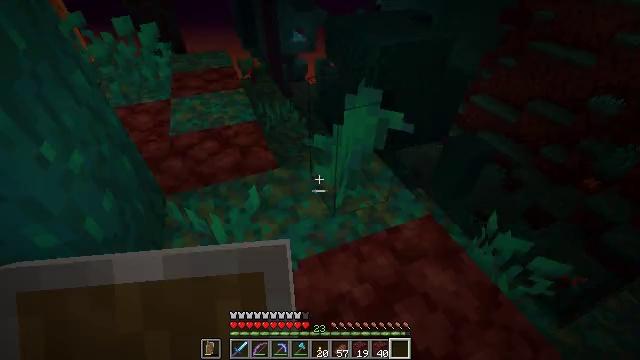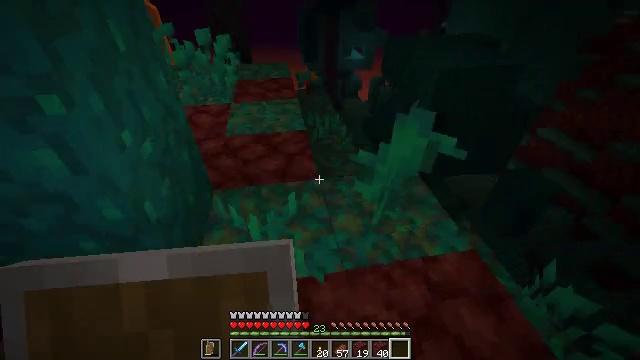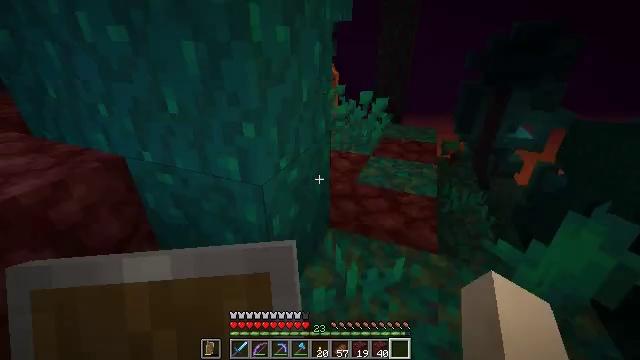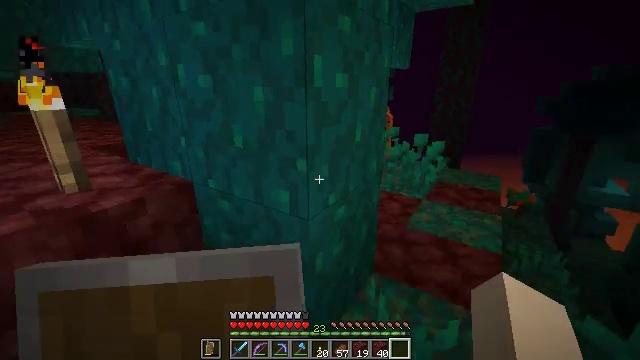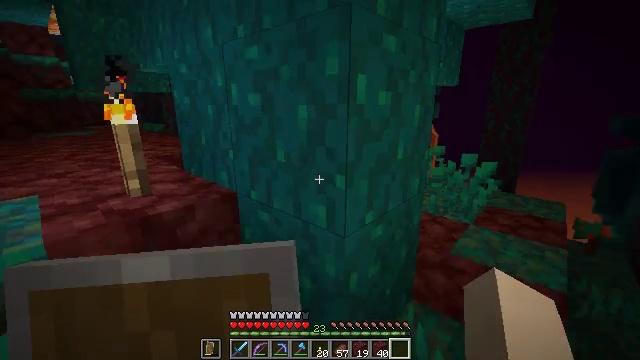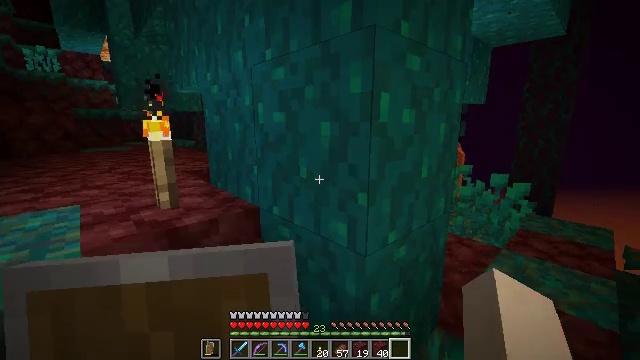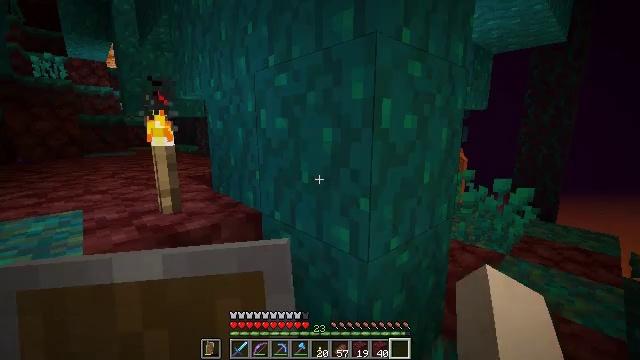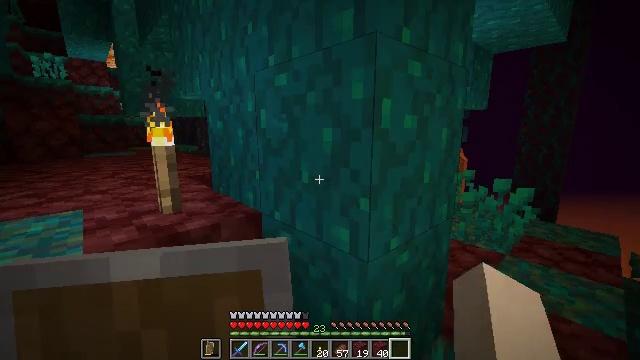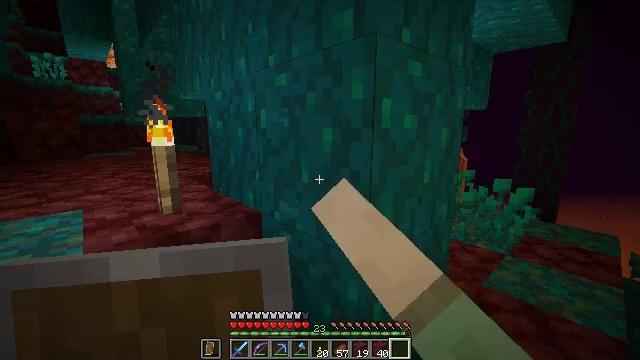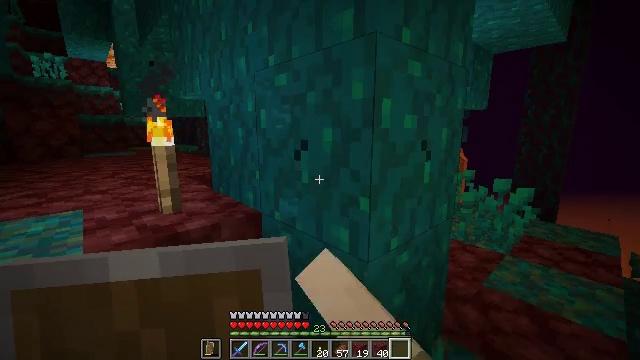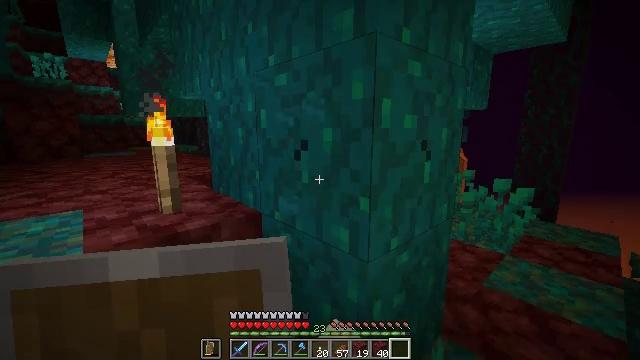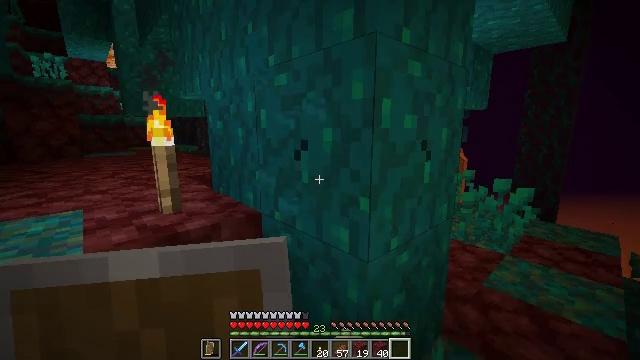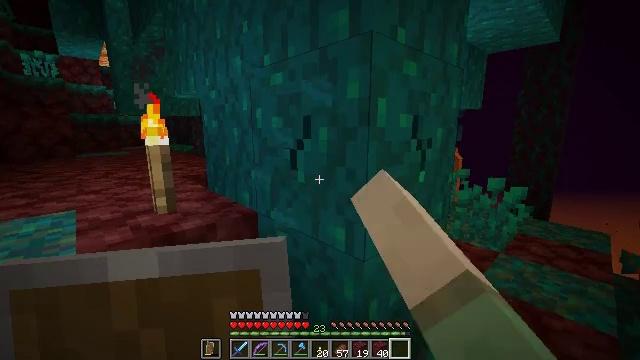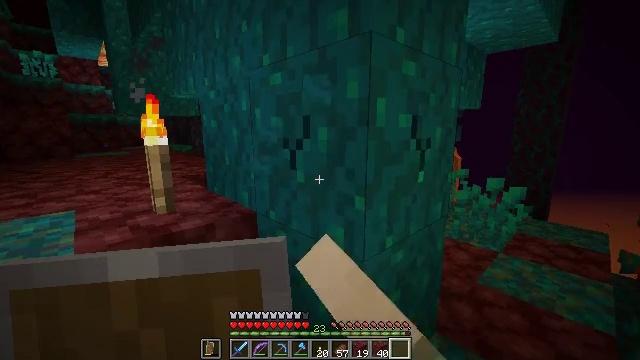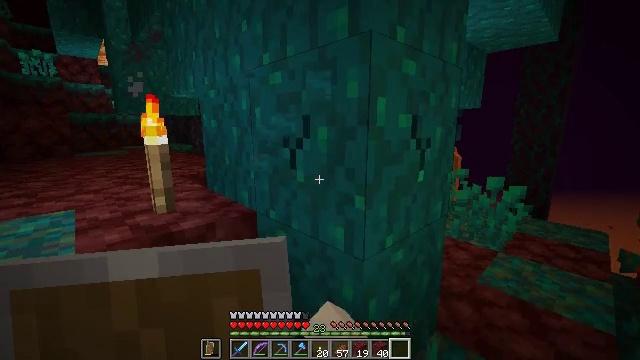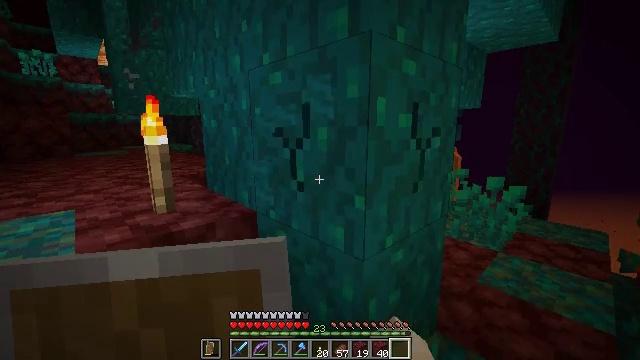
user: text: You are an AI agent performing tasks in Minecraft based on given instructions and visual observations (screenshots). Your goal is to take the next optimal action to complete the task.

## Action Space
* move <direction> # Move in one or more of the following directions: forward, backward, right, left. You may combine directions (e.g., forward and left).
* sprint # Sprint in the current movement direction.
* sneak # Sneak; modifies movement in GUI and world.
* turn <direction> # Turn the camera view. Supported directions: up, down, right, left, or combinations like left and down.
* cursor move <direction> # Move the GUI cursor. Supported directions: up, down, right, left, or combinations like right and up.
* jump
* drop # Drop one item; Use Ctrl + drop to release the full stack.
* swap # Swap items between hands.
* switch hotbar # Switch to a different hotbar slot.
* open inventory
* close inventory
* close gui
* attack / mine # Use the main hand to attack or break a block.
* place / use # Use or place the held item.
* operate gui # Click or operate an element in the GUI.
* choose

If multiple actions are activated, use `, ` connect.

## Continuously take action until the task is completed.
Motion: motion action
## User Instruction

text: Harvest the warped wart block in the Nether.
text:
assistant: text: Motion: turn left and up
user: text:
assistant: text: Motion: turn left and up
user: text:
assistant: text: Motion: turn left and up
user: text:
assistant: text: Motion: turn left and up
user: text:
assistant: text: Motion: turn left and up
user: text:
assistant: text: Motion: turn up
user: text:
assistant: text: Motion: attack / mine
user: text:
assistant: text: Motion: attack / mine
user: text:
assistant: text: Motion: attack / mine
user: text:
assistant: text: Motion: attack / mine
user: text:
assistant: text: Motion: attack / mine
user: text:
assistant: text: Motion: attack / mine
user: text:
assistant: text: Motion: attack / mine
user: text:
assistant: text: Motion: attack / mine
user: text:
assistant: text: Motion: attack / mine
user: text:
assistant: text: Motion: attack / mine
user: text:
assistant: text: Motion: attack / mine
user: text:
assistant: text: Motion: turn left, attack / mine
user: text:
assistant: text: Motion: turn left, attack / mine
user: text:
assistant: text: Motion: attack / mine
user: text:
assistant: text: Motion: attack / mine
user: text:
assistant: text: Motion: attack / mine
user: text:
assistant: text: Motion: attack / mine
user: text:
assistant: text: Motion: attack / mine
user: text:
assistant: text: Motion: attack / mine
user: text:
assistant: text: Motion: attack / mine
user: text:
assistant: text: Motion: attack / mine
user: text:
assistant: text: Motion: attack / mine
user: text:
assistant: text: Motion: attack / mine
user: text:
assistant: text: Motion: attack / mine